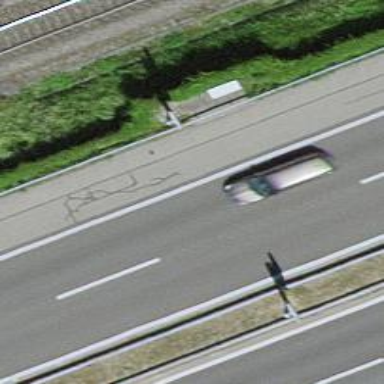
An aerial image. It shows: Asphalt motorway.